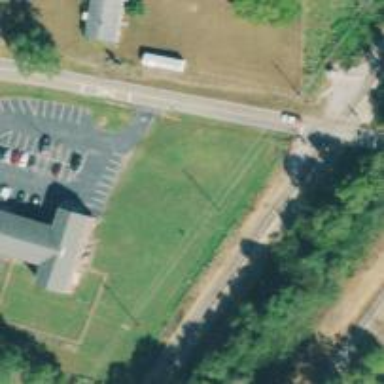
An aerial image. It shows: Power pole.